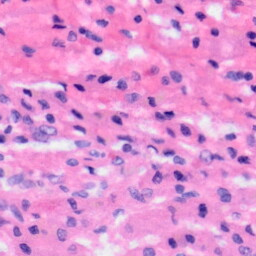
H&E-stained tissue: Liver